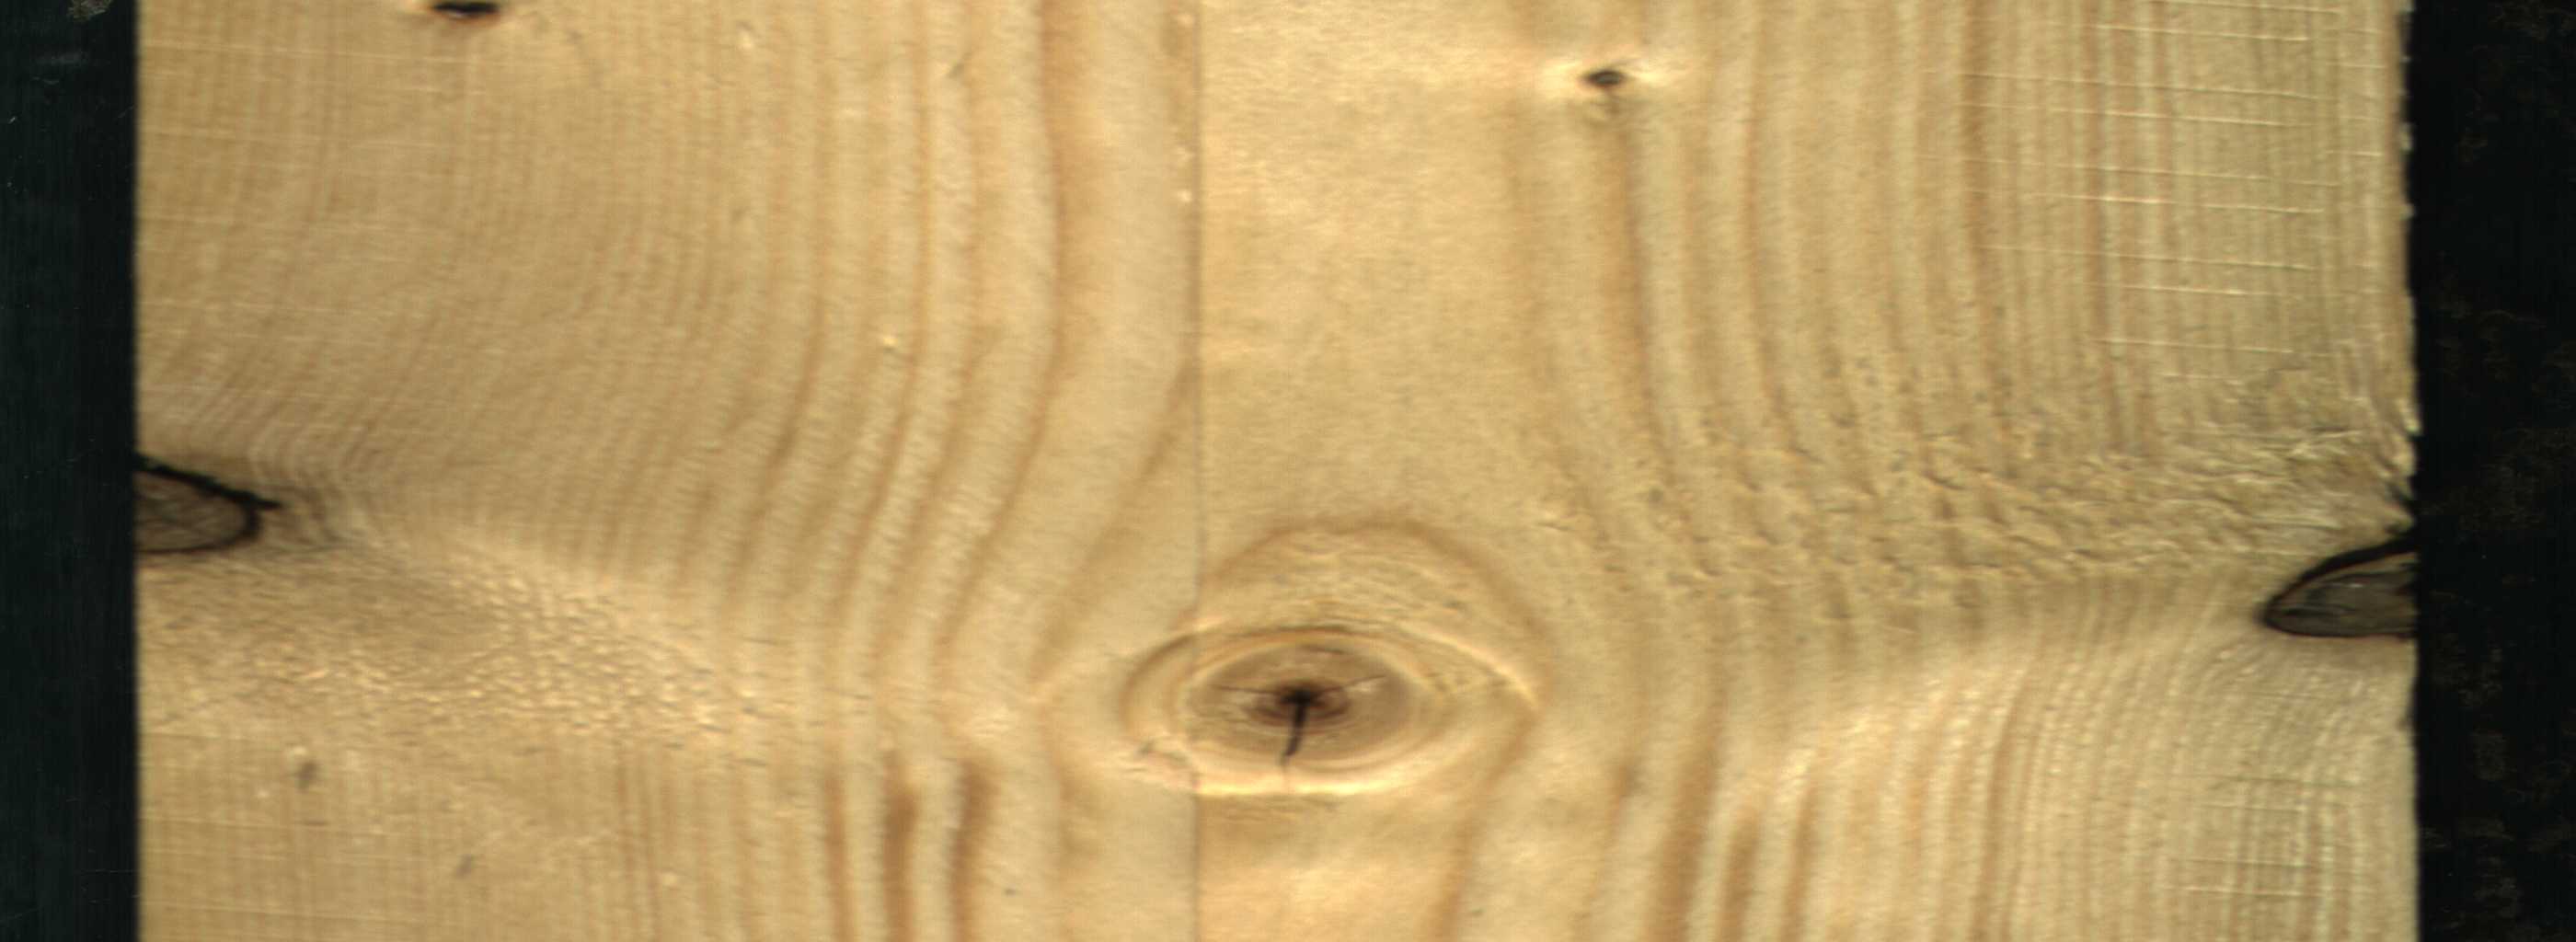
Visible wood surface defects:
knot_with_crack
Dead_Knot
Dead_Knot
Dead_Knot
Live_Knot